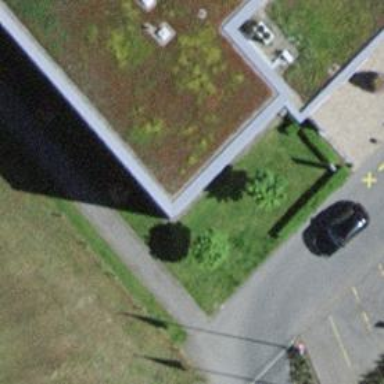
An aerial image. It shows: Public building.